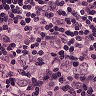
Metastatic tissue present: yes